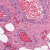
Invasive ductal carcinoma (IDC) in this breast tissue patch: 0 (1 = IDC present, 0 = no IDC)